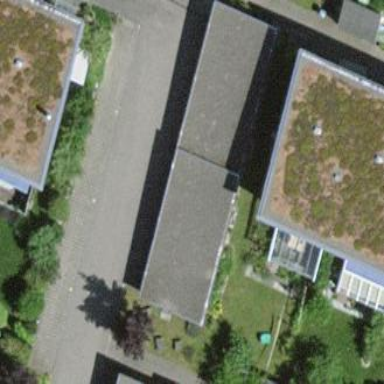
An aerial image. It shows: View of roof of building.